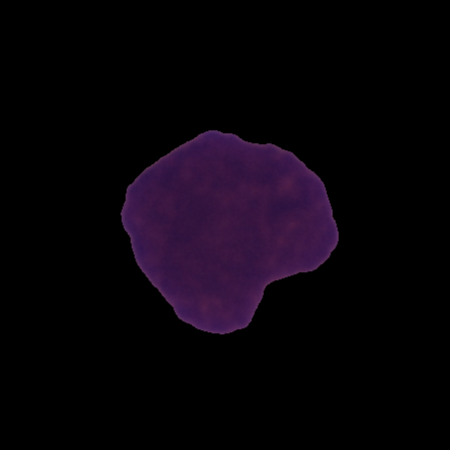
Label: cancer